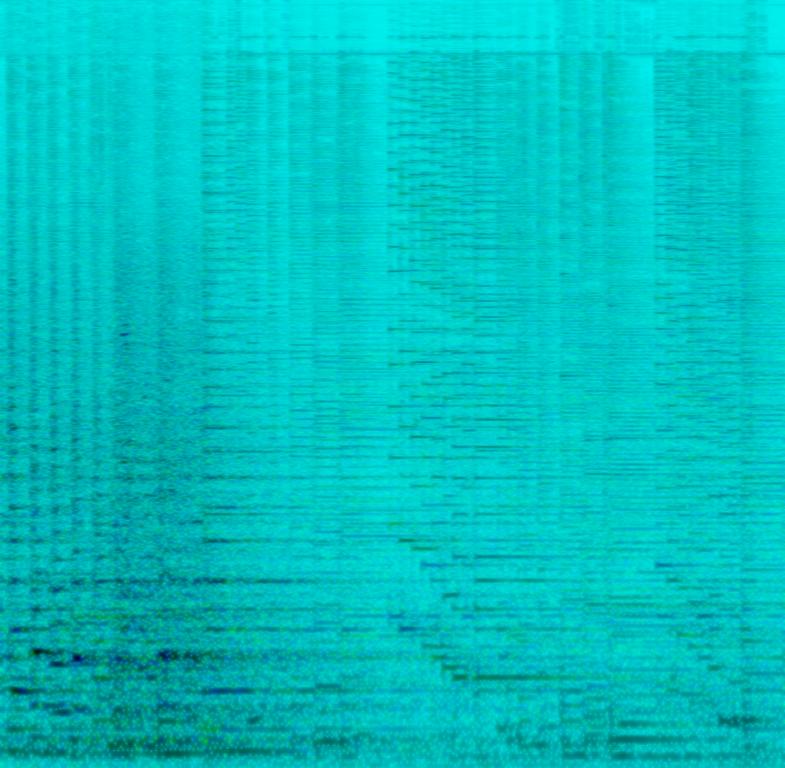
This symphonic song features a melody played on cellos and violins in the beginning. A similar melody is played on the harpsichord soon after. The harpsichord plays the melody as well as the bass notes. There is no percussion in this song. This song has no voices. This is an instrumental song which can be played at a black tie event.